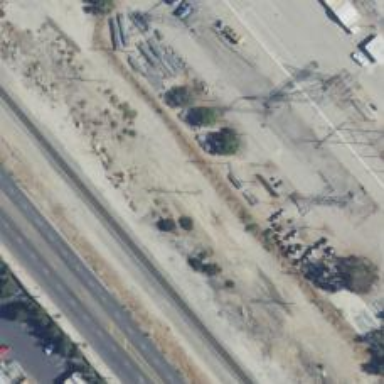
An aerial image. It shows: Power pole.